Question: I need a way to remove that 2px grey border added by Android to the view content of a dialog. I've tried most of the solution marked as OK on this site. Desired final result is presented in the last image (a dialog showing just my view, without any additional UI elements added by android)
This is current code:
'''
AlertDialog.Builder builder = new Builder(this);
builder.setView(dialogContent); //a view inflated from xml
...
chooseActionDialog = builder.create();
...
chooseActionDialog.setView(dialogContent, 0, 0, 0, 0); //this removed the padding between grey border & actual content.. this is why i set view twice
chooseActionDialog.show();
...
Drawable d = new ColorDrawable(Color.TRANSPARENT);
chooseActionDialog.getWindow().setBackgroundDrawable(d); //this seems to change color of padding area (between grey border & actual content)
'''
Note: the Builder contructor with 2 params (context, themeId) doenst work as expected (still have border & dialog gets streched ugly)

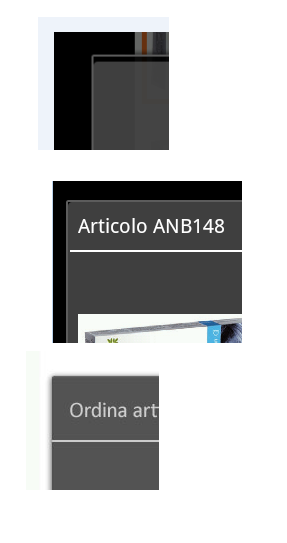
Answer: Create ur own style in your style.xml in values folder like below
'''
<style name="Theme.Trans" parent="android:Theme.Translucent">
<item name="android:windowFrame">@null</item>
<item name="android:windowBackground">@android:color/transparent</item>
<item name="android:windowIsFloating">true</item>
<item name="android:windowContentOverlay">@null</item>
<item name="android:windowTitleStyle">@null</item>
<item name="android:windowAnimationStyle">@android:style/Animation.Dialog</item>
<item name="android:windowSoftInputMode">stateUnspecified|adjustPan</item>
<item name="android:backgroundDimEnabled">false</item>
<item name="android:background">@android:color/transparent</item>
</style>
'''
apply this style to your dialog
'''
final Dialog dialog = new Dialog(UrActivity.this, R.style.Theme_Trans);
'''